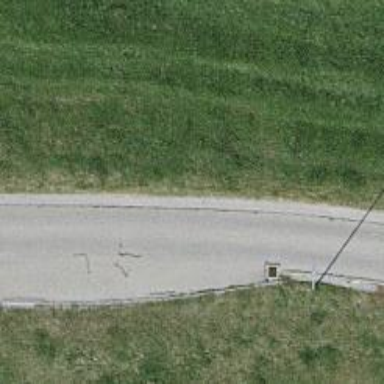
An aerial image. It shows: Unclassified road with asphalt surface.